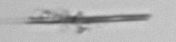
Label: fiber_TAG_external_detritus